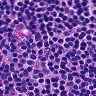
Metastatic tissue present: no